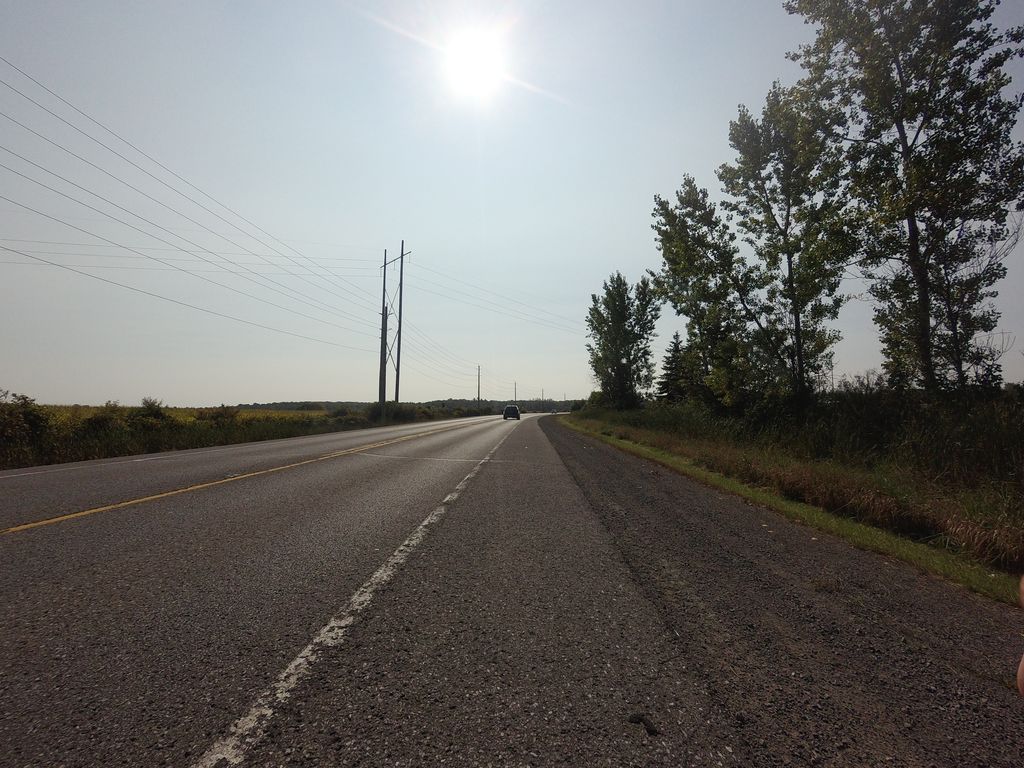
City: ottawa-gatineau